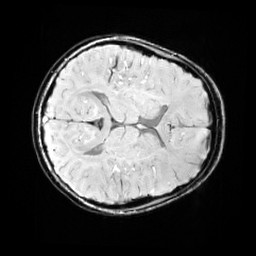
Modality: SWI
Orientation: axial
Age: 9
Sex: female
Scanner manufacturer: siemens
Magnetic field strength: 3 T
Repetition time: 0.027 s
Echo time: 0.02 s